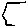
Label: hexagon